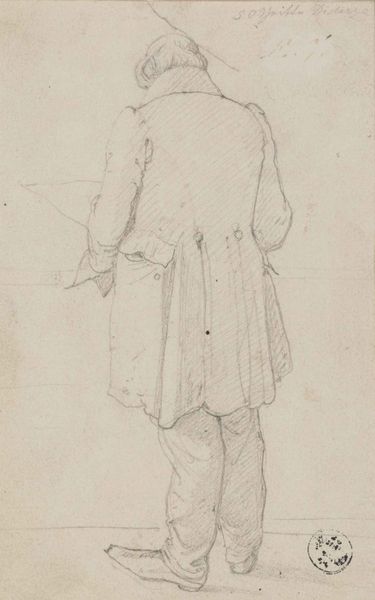
Titel: Männliche Rückenfigur im Gehrock, lesend
Künstler: Friedrich Mosbrugger
Standort: Karlsruhe
Institution: Staatliche Kunsthalle Karlsruhe
Schlagwörter: feder, fuß, kopf, mann, weiß, frisur, grau, haar, hell, hut, rücken, schwarz, skizze, tisch, zeichnung, ball, beige, rock, alt, anzug, hose, jacke, arm, arme, blass, falten, halten, kleidung, kragen, mensch, stehen, ärmel, portrait, porträt, schauen, signatur, boden, figur, haare, kostüm, mantel, stehend, blatt, knopf, schultern, beine, perücke, bein, füße, rückenansicht, schrift, papier, umrisse, lehrer, schuhe, studie, hosen, grafik, graphik, linien, französisch, frack, falte, spitz, lesen, edel, hinterkopf, schoß, knöpfe, gehrock, sakko, jacket, umriss, abgewandt, alter, zettel, kohle, rückseite, hinten, rückenfigur, groß, schwarz-weiß, schraffur, schrafur, stich, künstler, seite, text, uniform, zeitung, strich, bleistift, kugel, stempel, dreispitz, stiefel, tasche, schuh, entwurf, gedreht, bleistiftzeichnung, pult, wissenschaftler, rückansicht, karte, brief, schreiben, manteltasche, sammlung, lesend, dürer, siegel, klappe, taschen, ansehen, aufschlag, riss, jaket, blazer, knop, szizze, strichzeichnung, ingenieur, mächtig, schraffut, neuzeit, stifel, malend, sacko, chrift, planer, hare, nordalpin, schuhwerk, bleifstift, knlpfe, rockschoß, einstein, graphische, rücksicht, 1800, 18, 1830, 1820, bleischtift, stilvoll, hinten rücken, herrenrock, weinbrenner, rfeerse, studienzeichnung, gebeutgt, schraqffur, taschenklappe, geneigtes haupt, benelux, machtig, tschenklappe, knöpre